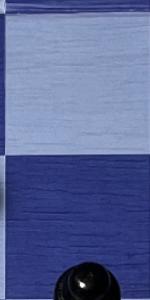
Label: Empty